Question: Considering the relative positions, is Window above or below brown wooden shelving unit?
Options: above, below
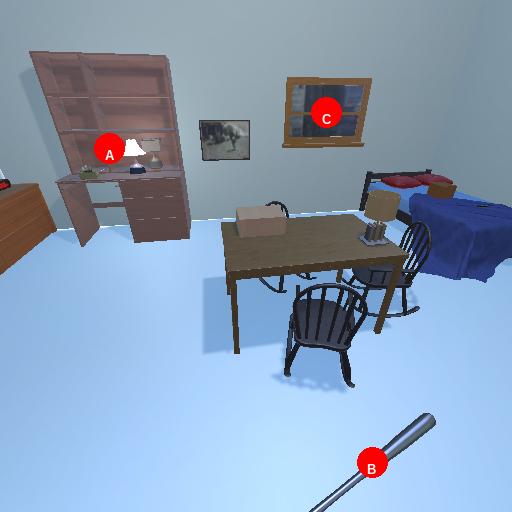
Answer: above